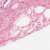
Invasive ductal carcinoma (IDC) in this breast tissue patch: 0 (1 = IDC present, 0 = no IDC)